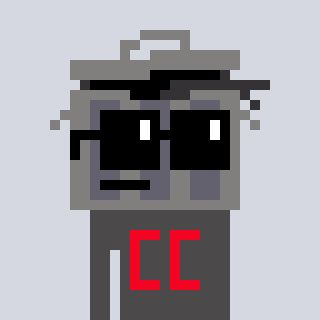
a pixel art character with square black sunglasses, a trashcan-shaped head and a grayscale-colored body on a cool background